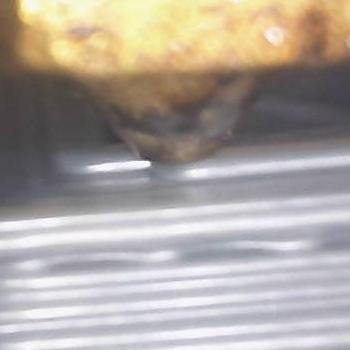
Flow rate: 188%